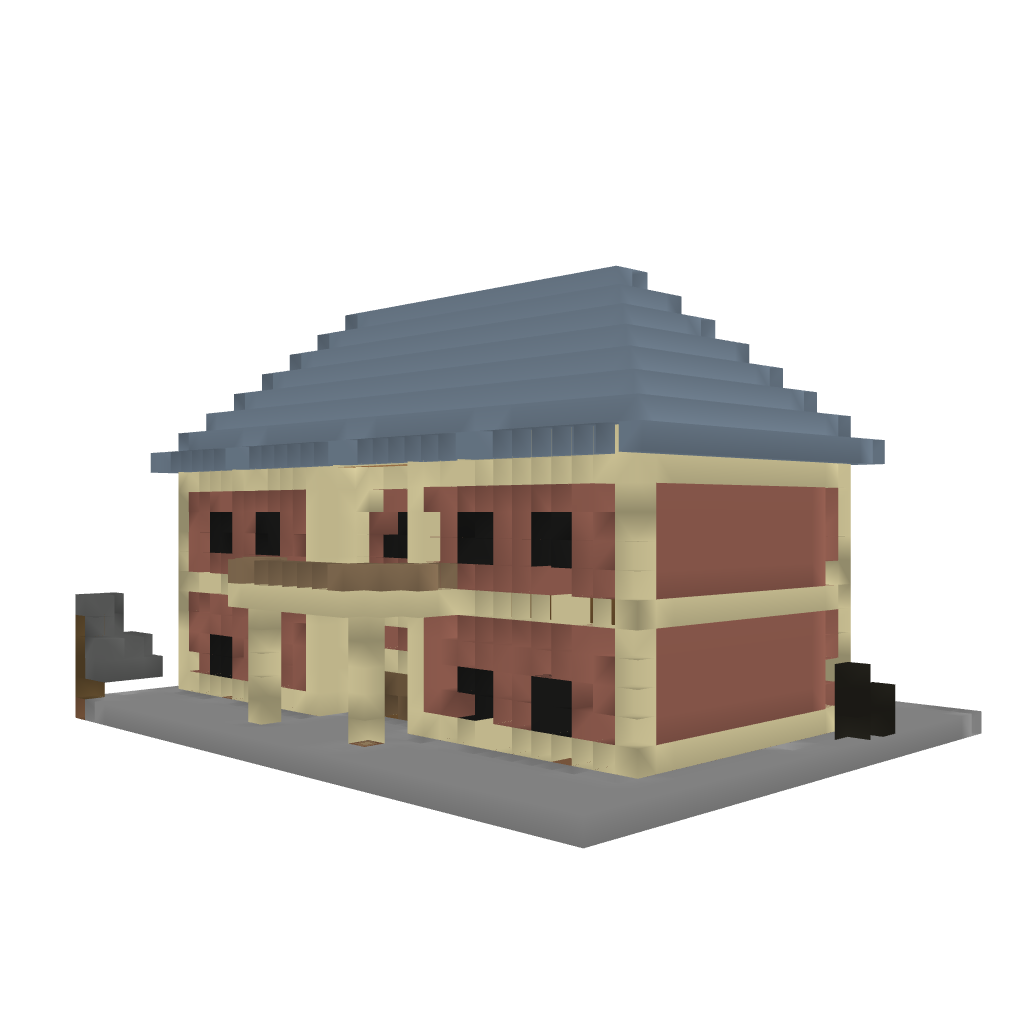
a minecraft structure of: Lewis's House